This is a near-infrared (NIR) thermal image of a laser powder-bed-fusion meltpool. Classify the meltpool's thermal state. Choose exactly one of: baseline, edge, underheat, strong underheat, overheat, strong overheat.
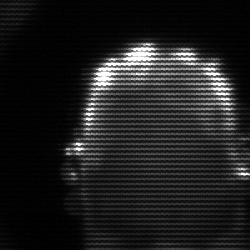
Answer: baseline